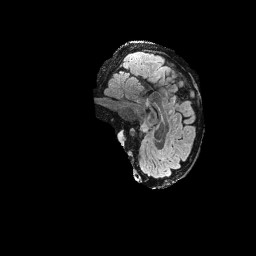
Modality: FLAIR
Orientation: sagittal
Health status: ill
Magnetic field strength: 3 T